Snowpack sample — Snodgrass Mountain, Crested Butte, Colorado (2/4/25, 12:06 PM MST)
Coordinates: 38.923, -106.968
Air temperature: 35 °F
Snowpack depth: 80 cm
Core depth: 80 cm
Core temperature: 32 °F
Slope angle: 14°, slope face: 78°
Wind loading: low
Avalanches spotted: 0
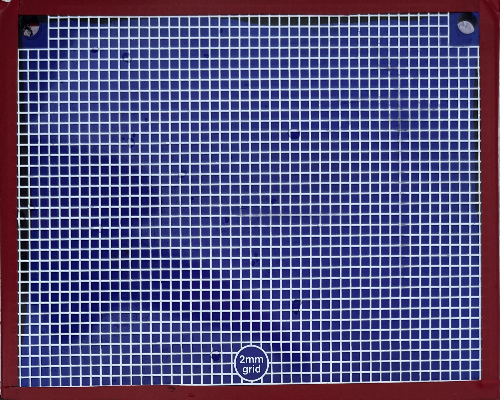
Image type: profile
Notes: No avalanches nearby, unusually warm weather for the last month reported by residents, Collected 25 yards from treeline